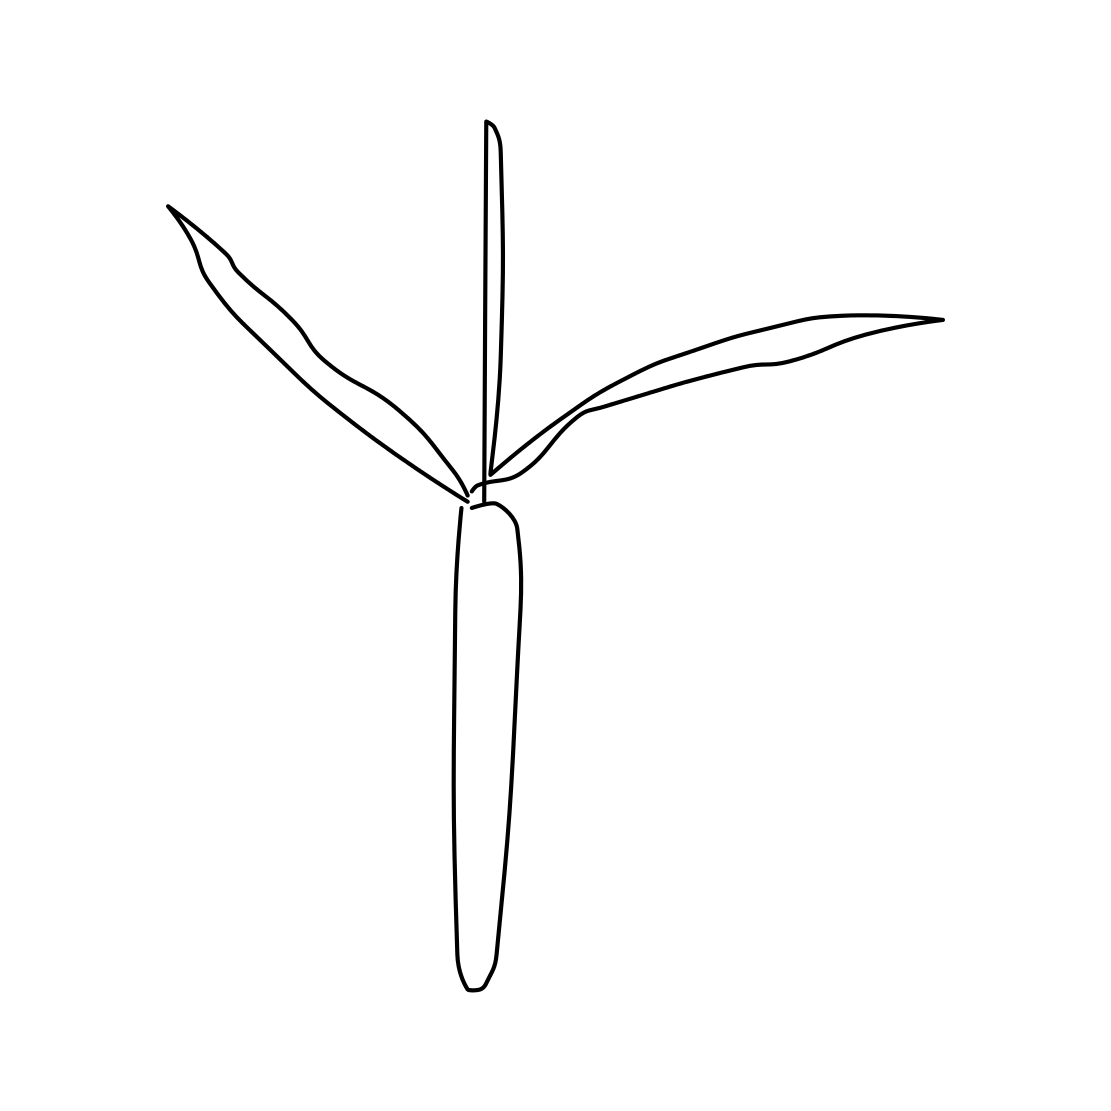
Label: windmill